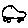
Label: car